Question: I am using 'Popup Menu' at every list item in my 'RecyclerView' and whenever I click on the overflow icon (3 dots) of any item of my 'RecyclerView', the popup menu appears at the very left side of my layout.

I have tried applying the gravity using the 'setGravity' method but it doesn't work at all.
But I have noted one thing that it was working fine earlier when I was actually using 'ListView' and not 'RecyclerView'.
MyAdapter Code Sample:
'''
public class RecyclerAssetsAdapter extends RecyclerView.Adapter<RecyclerAssetsAdapter.ViewHolder> {
List<AssetsBean> assetsBeanList;
Context context;
public RecyclerAssetsAdapter(List<AssetsBean> assetsBeanList, Context context) {
this.assetsBeanList = assetsBeanList;
this.context = context;
}
public void filter(List<AssetsBean> newList){
assetsBeanList = newList;
notifyDataSetChanged();
}
@NonNull
@Override
public ViewHolder onCreateViewHolder(@NonNull ViewGroup viewGroup, int i) {
View view = LayoutInflater.from(viewGroup.getContext()).inflate(R.layout.item_list,viewGroup,false);
ViewHolder vh = new ViewHolder(view);
return vh;
}
@Override
public void onBindViewHolder(@NonNull final ViewHolder viewHolder, final int i) {
viewHolder.type.setText(assetsBeanList.get(i).getassetName());
viewHolder.desc.setText(assetsBeanList.get(i).getassetDesc());
viewHolder.building.setText(assetsBeanList.get(i).getCreatedAt());
final ViewHolder finalViewHolder = viewHolder;
viewHolder.overflowIcon.setOnClickListener(new View.OnClickListener() {
@Override
public void onClick(View v) {
PopupMenu popupMenu = new PopupMenu(context, viewHolder.building);
popupMenu.getMenuInflater().inflate(R.menu.assets_popup_menu,popupMenu.getMenu());
popupMenu.setGravity(Gravity.END);
popupMenu.setGravity(Gravity.RIGHT);
popupMenu.show();
popupMenu.setOnMenuItemClickListener(new PopupMenu.OnMenuItemClickListener() {
@Override
public boolean onMenuItemClick(MenuItem item) {
switch (item.getItemId()){
case R.id.view: //view
Fragment detailsFragment = new DetailsFragment();
Bundle args1 = new Bundle();
args1.putString("objectId",assetsBeanList.get(i).getObjectId());
// args.putString("assetType",mb.getassetName());
args1.putString("qrcode",assetsBeanList.get(i).getQrcode());
detailsFragment.setArguments(args1);
((AppCompatActivity) context).getSupportFragmentManager().beginTransaction().addToBackStack(null).replace(R.id.my_fragment,detailsFragment).commit();
break;
case R.id.edit:
Fragment formFragment = new FormFragment();
Bundle args2 = new Bundle();
args2.putString("objectId",assetsBeanList.get(i).getObjectId());
formFragment.setArguments(args2);
((AppCompatActivity) context).getSupportFragmentManager().beginTransaction().addToBackStack(null).replace(R.id.my_fragment,formFragment).commit();
break;
case R.id.see_logs: //see logs
Fragment assetsLogFragment = new AssetLogFragment();
Bundle args = new Bundle();
args.putString("objectId",assetsBeanList.get(i).getObjectId());
args.putString("assetType",assetsBeanList.get(i).getassetName());
args.putString("assetDesc",assetsBeanList.get(i).getassetDesc());
assetsLogFragment.setArguments(args);
((AppCompatActivity) context).getSupportFragmentManager().beginTransaction().addToBackStack(null).replace(R.id.my_fragment,assetsLogFragment).commit();
break;
case R.id.move:
//move to new organisation
AlertDialog.Builder builder1 = new AlertDialog.Builder(context);
builder1.setTitle("Move To Department");
EditText editText = new EditText(context);
editText.setLayoutParams(new LinearLayout.LayoutParams(ViewGroup.LayoutParams.MATCH_PARENT, ViewGroup.LayoutParams.WRAP_CONTENT));
builder1.setView(editText);
builder1.setPositiveButton("Ok", new DialogInterface.OnClickListener() {
@Override
public void onClick(DialogInterface dialog, int which) {
}
});
// ParseQuery<ParseObject> assetQuery = new ParseQuery<ParseObject>("assets");
// assetQuery.whereEqualTo("objectId",mb.getObjectId());
// assetQuery.include("organization");
// assetQuery.findInBackground(new FindCallback<ParseObject>() {
// @Override
// public void done(List<ParseObject> objects, ParseException e) {
//
// }
// });
break;
case R.id.delete: //delete assest
AlertDialog.Builder builder = new AlertDialog.Builder(context);
builder.setTitle("Delete");
builder.setMessage("Are you sure you want to delete this Asset and its associated log?");
builder.setPositiveButton("Yes", new DialogInterface.OnClickListener() {
@Override
public void onClick(DialogInterface dialog, int which) {
ParseQuery<ParseObject> query = new ParseQuery<ParseObject>("assets");
query.whereEqualTo("objectId",assetsBeanList.get(i).getObjectId());
ParseQuery<ParseObject> logQuery = new ParseQuery<ParseObject>("logs");
query.findInBackground(new FindCallback<ParseObject>() {
@Override
public void done(List<ParseObject> objects, ParseException e) {
for(ParseObject object: objects){
object.deleteEventually();
}
}
});
logQuery.whereMatchesQuery("asset",query);
logQuery.findInBackground(new FindCallback<ParseObject>() {
@Override
public void done(List<ParseObject> objects, ParseException e) {
for(ParseObject object: objects){
object.deleteEventually();
}
}
});
assetsBeanList.remove(assetsBeanList.get(i));
notifyDataSetChanged();
}
});
builder.setNegativeButton("No", new DialogInterface.OnClickListener() {
@Override
public void onClick(DialogInterface dialog, int which) {
}
});
builder.show();
break;
default:break;
}
return true;
}
});
}
});
}
@Override
public int getItemCount() {
return assetsBeanList.size();
}
public class ViewHolder extends RecyclerView.ViewHolder {
TextView type,desc,building;
ImageView overflowIcon;
public ViewHolder(@NonNull View itemView) {
super(itemView);
type = itemView.findViewById(R.id.session_name);
desc = itemView.findViewById(R.id.session_desc);
building = itemView.findViewById(R.id.created_at);
overflowIcon = itemView.findViewById(R.id.overflow_icon);
}
}
}
'''
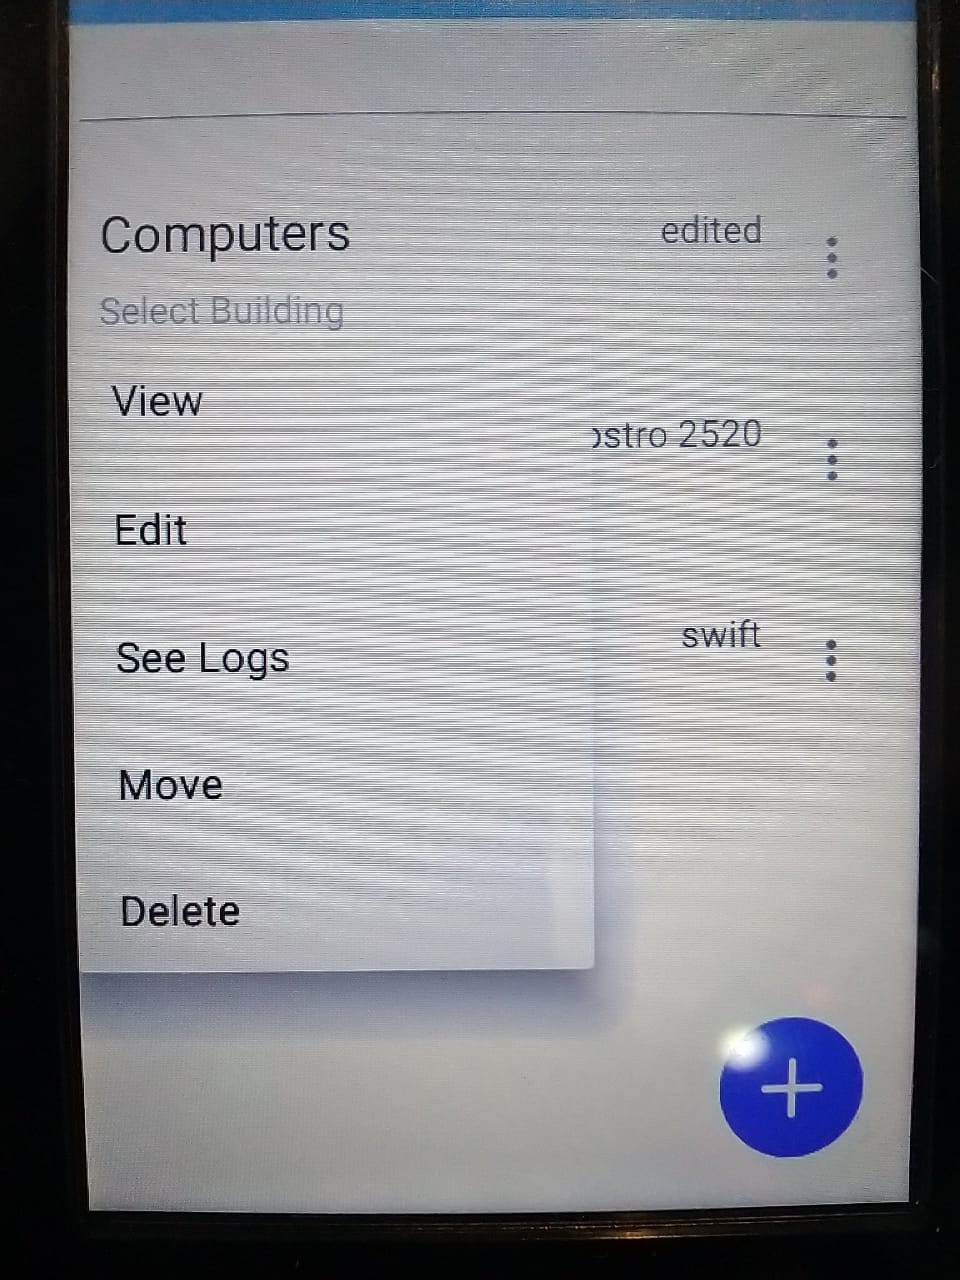
Answer: According to <URL> 'PopupMenu' takes and as its constructor parameters. I guess you want popup menu to appear near to overflow icon when it is clicked.
In your code you are passing wrong view as anchor to 'PopupMenu' constructor:
'''
PopupMenu popupMenu = new PopupMenu(context, viewHolder.building);
'''
Try replacing with :
'''
PopupMenu popupMenu = new PopupMenu(context, viewHolder.overflowIcon);
'''